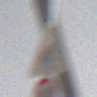
Verkehrszeichen: KinderRechts
Zusatzzeichen unten: Geschwindigkeit40
Umgebung: Roofed, Urban
Tageszeit: MorningAfternoon
Wetter: PartlyCloudy
Licht: Natural
Jahreszeit: NotSpecified
Kontrast: MediumContrast